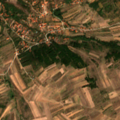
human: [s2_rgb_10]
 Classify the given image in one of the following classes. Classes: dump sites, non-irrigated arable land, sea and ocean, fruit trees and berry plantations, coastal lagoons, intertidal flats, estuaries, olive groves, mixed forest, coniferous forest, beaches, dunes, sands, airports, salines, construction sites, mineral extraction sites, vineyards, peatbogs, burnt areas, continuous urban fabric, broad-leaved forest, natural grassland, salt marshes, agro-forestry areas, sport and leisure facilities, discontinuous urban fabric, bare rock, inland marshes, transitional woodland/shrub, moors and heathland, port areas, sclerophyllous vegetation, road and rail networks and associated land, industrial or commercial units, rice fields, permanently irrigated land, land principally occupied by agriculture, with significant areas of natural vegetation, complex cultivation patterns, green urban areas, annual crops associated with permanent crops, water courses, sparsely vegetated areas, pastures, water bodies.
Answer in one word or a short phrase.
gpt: discontinuous urban fabric, complex cultivation patterns, land principally occupied by agriculture, with significant areas of natural vegetation